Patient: sex M, age 71
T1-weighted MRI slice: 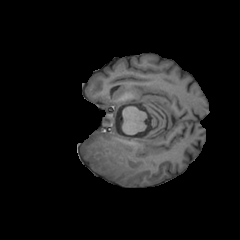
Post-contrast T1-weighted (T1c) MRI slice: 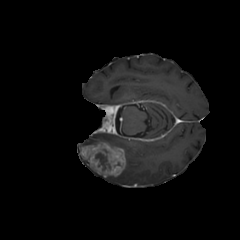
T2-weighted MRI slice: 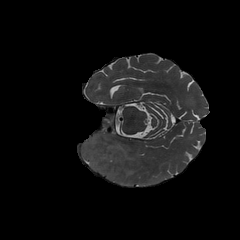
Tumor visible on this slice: yes
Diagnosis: Glioblastoma, IDH-wildtype
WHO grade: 4